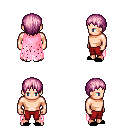
a pixel art fantasy rpg character, male body template, human, light skin, pink tattered cape, red pants, pink plain hairstyle, black slippers, four views (front, back, left, right), 2x2 character sprite sheet, small pixel art, hard edges, no anti-aliasing